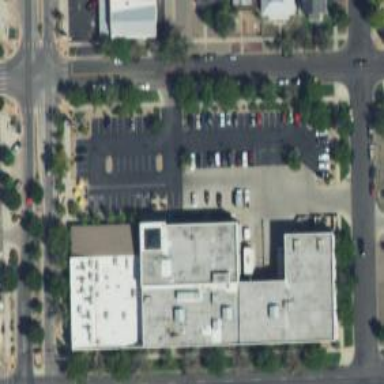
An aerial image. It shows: Parking space is available.